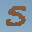
Label: 5